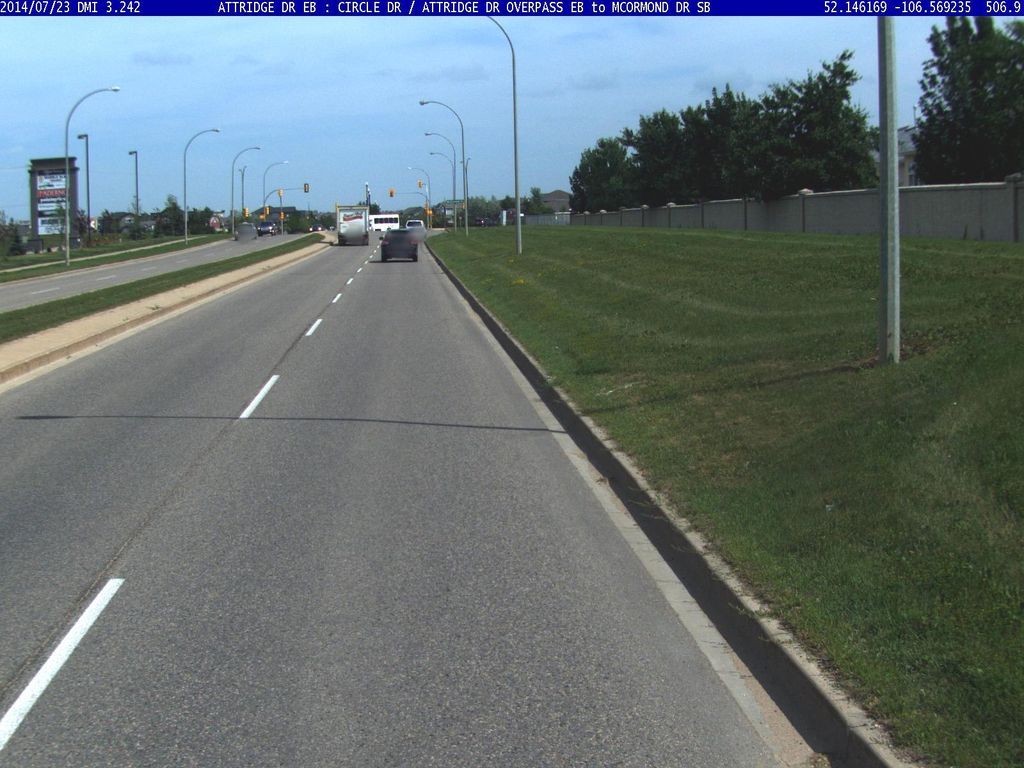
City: saskatoon